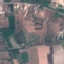
Land use / land cover class: PermanentCrop